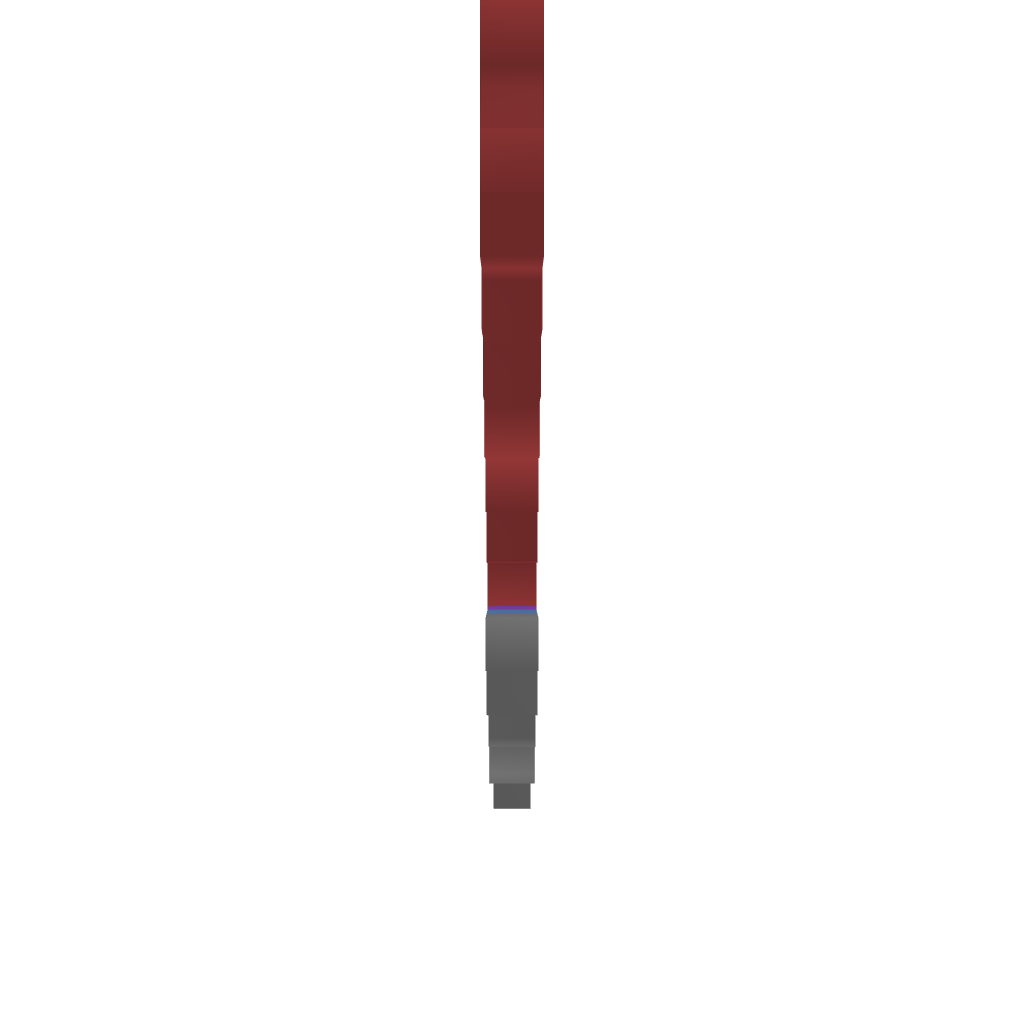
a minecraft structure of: Angel Sword bad low quality